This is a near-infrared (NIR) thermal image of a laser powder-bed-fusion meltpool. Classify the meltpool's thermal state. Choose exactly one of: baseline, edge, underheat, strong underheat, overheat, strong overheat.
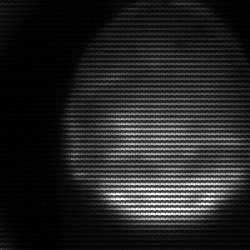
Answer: edge